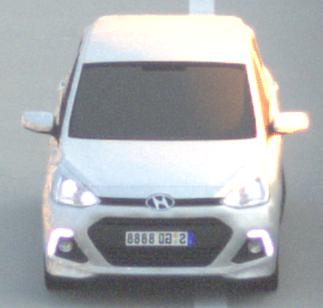
Make: Hyundai
Model: i10
Detailed model: Gen. 2
Model produced from: 2013
Model produced until: 2019
Doors: 5
Color: white
Road condition: dry road
Daytime: sunrise or sunset
Contrast: medium contrast